Question: I have a root view of UINavigationController containing a UITabBarController. The tab bar controller has two simple views. When it first launches either in the iOS 6 simulator or on a device, a gap appears above the first view. Switching to the second tab and back causes the gap to disappear. This only started happening since iOS 6. iOS 5 works just fine. Any ideas what changed?
Screenshot:

'''
- (BOOL)application:(UIApplication *)application didFinishLaunchingWithOptions:(NSDictionary *)launchOptions
{
self.window = [[UIWindow alloc] initWithFrame:[[UIScreen mainScreen] bounds]];
UITabBarController *tabBarController = [[UITabBarController alloc] init];
UIView *dummyView1 = [[UIView alloc] init];
[dummyView1 setBackgroundColor:[UIColor redColor]];
UIViewController *dummyViewController1 = [[UIViewController alloc] init];
[dummyViewController1 setView:dummyView1];
UIView *dummyView2 = [[UIView alloc] init];
[dummyView2 setBackgroundColor:[UIColor blueColor]];
UIViewController *dummyViewController2 = [[UIViewController alloc] init];
[dummyViewController2 setView:dummyView2];
NSArray *viewControllers = [NSArray arrayWithObjects:dummyViewController1, dummyViewController2, nil];
[tabBarController setViewControllers:viewControllers];
UINavigationController *rootNavController = [[UINavigationController alloc] initWithRootViewController:tabBarController];
[[self window] setRootViewController:rootNavController];
self.window.backgroundColor = [UIColor whiteColor];
[self.window makeKeyAndVisible];
return YES;
}
'''
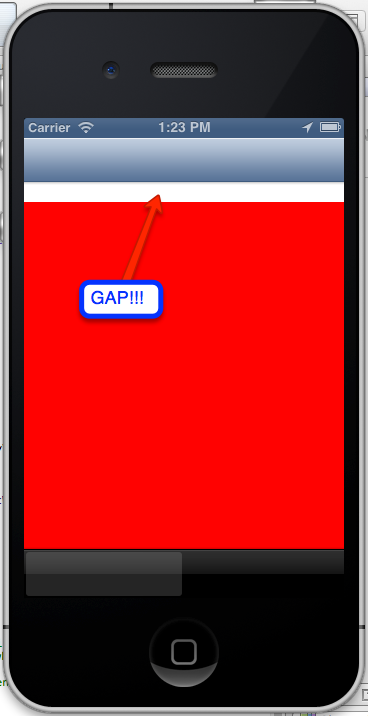
Answer: Apple explicitly tells us in I believe the Application Programing Guide (or maybe the ViewController Guide) that a tabBarController should NOT be placed in a navigation controller. You need to reverse the order. You can play tricks with the tabBarController by switching its array of controllers, and having one set hide the tabBar. But any attempt to use the order as you have now is doomed to fail at some point - you may make it work in say iOS5.1, then see it break in 6, 6.1, or 7.